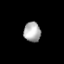
Tissue: lung
Cell type: Epithelial cells
Senescence score: 0.5963
Nuclear area (px): 333
Mean DAPI intensity: 172.171